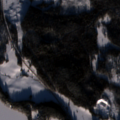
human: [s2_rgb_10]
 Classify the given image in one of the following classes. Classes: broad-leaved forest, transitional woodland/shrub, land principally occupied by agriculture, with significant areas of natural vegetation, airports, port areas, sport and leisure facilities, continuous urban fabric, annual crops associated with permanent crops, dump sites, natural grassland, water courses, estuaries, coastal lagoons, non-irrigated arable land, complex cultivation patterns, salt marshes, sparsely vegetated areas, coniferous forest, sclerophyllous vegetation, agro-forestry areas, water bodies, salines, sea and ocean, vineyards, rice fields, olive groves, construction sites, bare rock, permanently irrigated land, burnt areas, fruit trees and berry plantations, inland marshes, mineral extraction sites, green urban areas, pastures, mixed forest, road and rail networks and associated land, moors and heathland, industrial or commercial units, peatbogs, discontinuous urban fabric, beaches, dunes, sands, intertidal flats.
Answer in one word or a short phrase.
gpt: land principally occupied by agriculture, with significant areas of natural vegetation, coniferous forest, mixed forest, water bodies